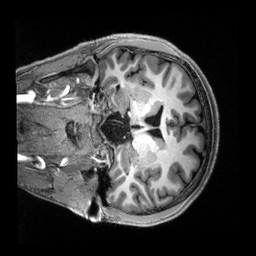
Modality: T1w
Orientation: coronal
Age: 20
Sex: male
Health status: healthy
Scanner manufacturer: siemens
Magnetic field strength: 3 T
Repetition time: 2.5 s
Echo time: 0.00222 s